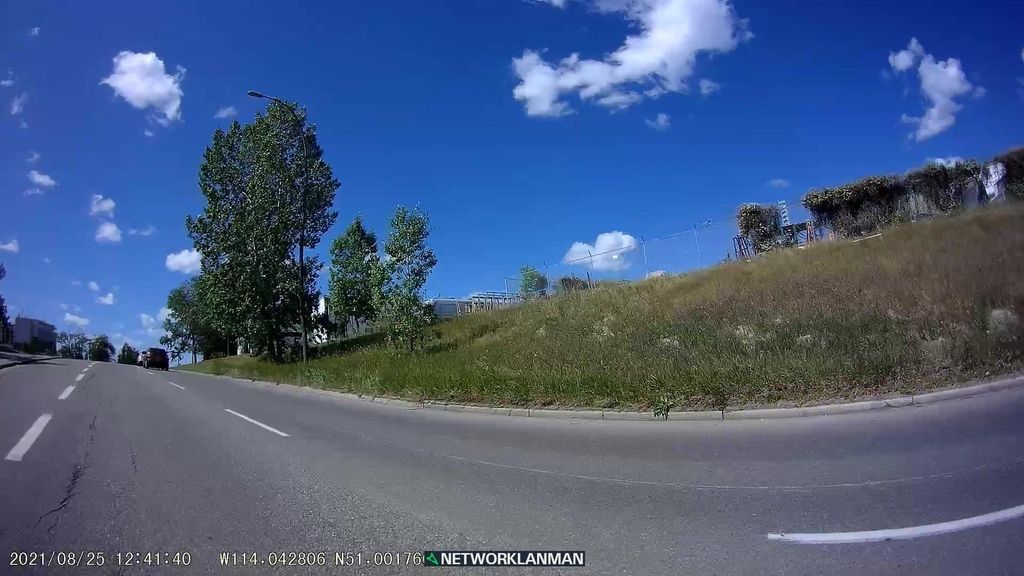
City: calgary